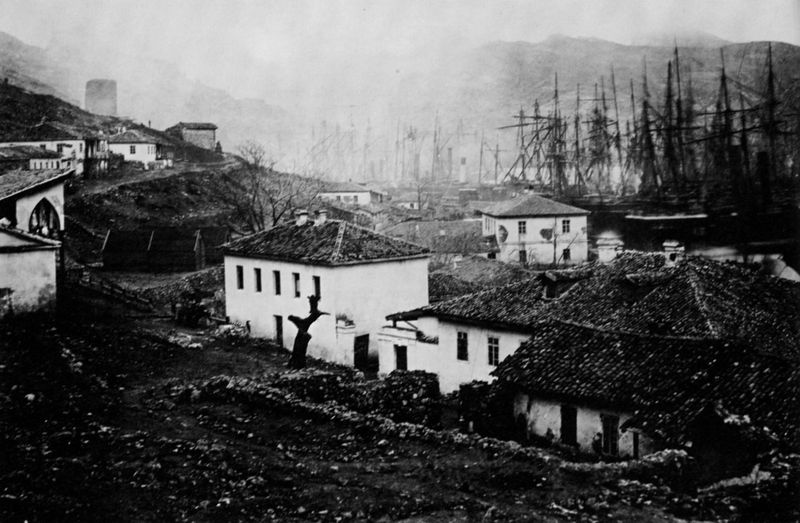
Titel: Balaclava seewärts gesehen mit dem Komandantenhaus im Vordergrund
Künstler: Roger Fenton
Schlagwörter: baum, berg, dunkel, himmel, meer, wasser, weiß, wolken, bäume, fluss, landschaft, see, stadt, ufer, fenster, grau, hell, hintergrund, licht, schwarz, strasse, tür, dach, gebäude, haus, weg, alt, wand, arm, steine, tot, bach, erde, feld, häuser, hügel, nass, gewässer, hütte, pfad, rauch, sonne, wege, kontrast, tal, anhöhe, boot, boote, kamin, kamine, schornstein, turm, küste, schiff, schiffe, segel, segelschiffe, düster, fassade, fassaden, ort, türen, mast, segelschiff, abhang, acker, schotter, steinig, berge, gebirge, hang, dorf, dächer, mauer, schornsteine, ziegel, dunst, nebel, kahl, monochrom, geröll, winter, hafen, kies, masten, brand, dampf, dampfer, trümmer, zerstörung, white, black, menschenleer, tor, bucht, segelboote, takelage, foto, fotografie, photographie, stadtansicht, straßen, ärmlich, schmutz, belichtung, strahlen, verbrannt, einöde, schwarz-weiß, ruinen, schlamm, trüb, lichtstrahlen, walmdach, karg, tree, sonnenstrahlen, mountain, ziegeldach, houses, street, siedlung, graben, anker, flotte, maste, armut, fotographie, ziege, baumstumpf, boats, bauten, schindel, tief, bewuchs, matsch, spitzdach, schwrz, luftbild, dokumentation, hafenansicht, nero, feucht, baracken, trostlosigkeit, serpentine, schotterweg, bebaut, mastwald, schiffsmasten, eer, bergee, schiffsmaste, ldorf